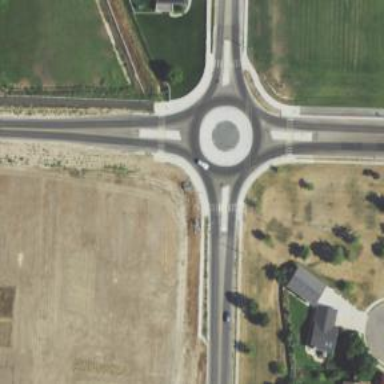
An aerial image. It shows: Tertiary road with asphalt surface leading to roundabout.